Question: I'm working on a project at office and also from home, the project use GIT as CVS since others work on this project too. I have modified some files in home and forget to commit and push them to the repository, I touch the same files at office and pushed them to the repository before leave and now don't know what to do in order to get the latest files which are in the repository (the office modified files). I use SmartGit application and when I hit pull I get the message as image show, what is the right action to take in order to not broke the repository or others work?

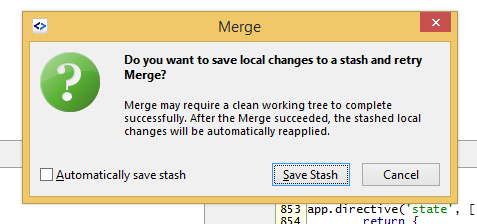
Answer: You are using Git and it's designed to work offline and handle such situations well.
To resolve your issue, you may either commit your work at home, then pull and rebase. Or, referring to your screenshot, you may stash away local changes (SmartGit suggests to do that in case of a modified working copy), pull/merge and reapply the stash (again, automatically done by SmartGit).